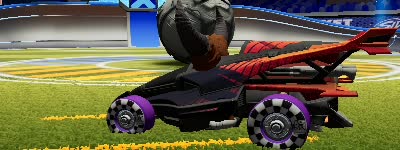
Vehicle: aftershock